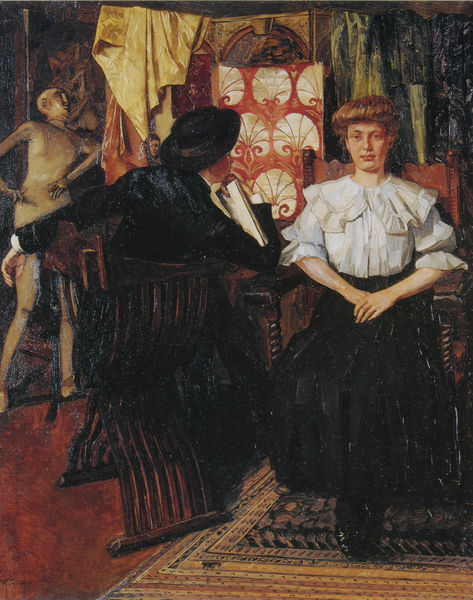
Titel: Atelierszene
Künstler: Heinrich Wilhelm Trübner
Standort: Nürnberg.
Institution: Germanisches Nationalmuseum
Schlagwörter: gemälde, gruppe, hand, mann, weiß, frauen, gelb, grün, menschen, sitzen, bar, braun, damen, femmes, frau, frisur, haar, hut, kleid, kleider, orange, raum, rücken, schwarz, stuhl, stühle, tisch, zimmer, ölbild, blick, dame, rot, beige, fächer, malerei, muster, ornament, rock, teppich, arm, bluse, falten, kragen, bild, bildnis, hände, innenraum, portrait, porträt, vorhang, öl, boden, figur, gewand, haare, interieur, mantel, sessel, sitzend, stoff, stoffe, tücher, statue, spanien, bein, rückenansicht, modell, lehne, zwei, schuhe, ölgemälde, jugendstil, sprechen, tapete, vorhänge, klappstuhl, impressionistisch, streng, artiste, brun, face, homme, jaune, vert, dekor, ornamente, atelier, maler, paravent, raumteiler, faltenwurf, warten, surreal, betrachter, fecher, buch, blanc, künstler, noir, chapeau, stiefel, malen, puppe, hell-dunkel kontrast, heft, mittelalter, dos, assis, bizarr, blanche, bürgerlich, chaise, chambre, dames, floral, innenbereich, jupe, manequin, paravong, regarder, rouge, schwart, tapis, warme farben, william morris, sombre, vorderansicht, femme, peintre, décor, holzfigur, cheveux, peinture, fleur, zeichner, robe, amour, gliederpuppe, zuhören, blouse, chemise, fille, fauteuil, rideau, scherenstuhl, sitzung, couleur, expressionisme, muse, expressionnisme, réalisme, visage, tableau, drap, japon, motifs, tapisserie, figurine, col, mannequin, modele, moderne, draps, livre, coiffure, künstlerinnen, dessinateur, mains, tissu, etoffe, chaises, europe, mann und frau, séduction, studio, pose, tissus, weisse bluse, regard, americain, assise, toiles, galanterie, siege, profondeur, accoudé, chemisier, eventail, mains croisées, jugendsti, protrait, automate, marionnette, pantin, fauteuils, papier peint, mattefarben, fauteil, arrière-plan, peinture allemende, métaphysique, oeuvre à clé, mise en abyme, paraven, paravent femme, désordre, sérieuse, sièges, d, jupes, ecran, essayage, akt des malens